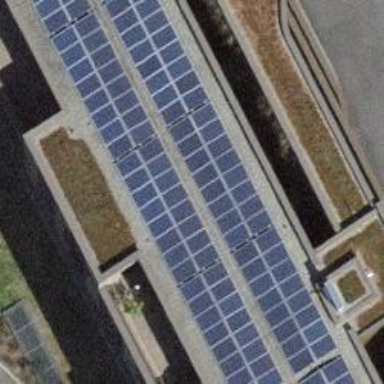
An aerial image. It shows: Solar power generator.